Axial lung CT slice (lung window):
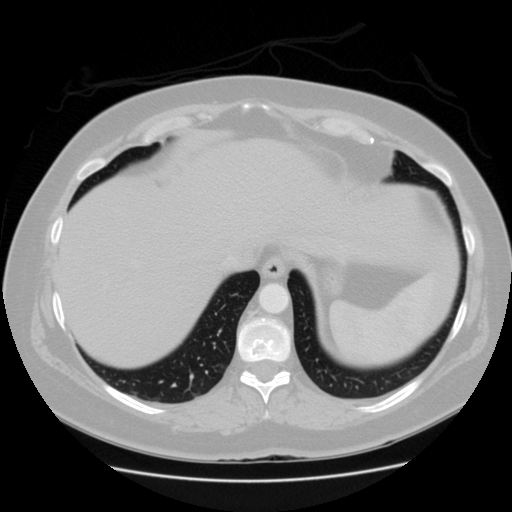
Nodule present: no